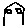
Label: house